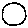
Label: circle